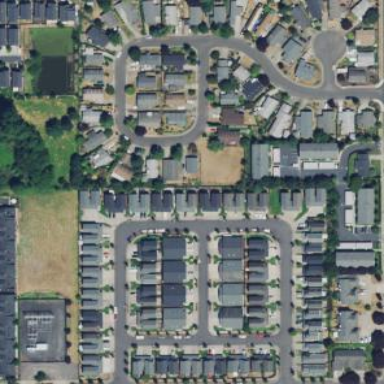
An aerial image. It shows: Residential area designated as trailer park.